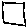
Label: square